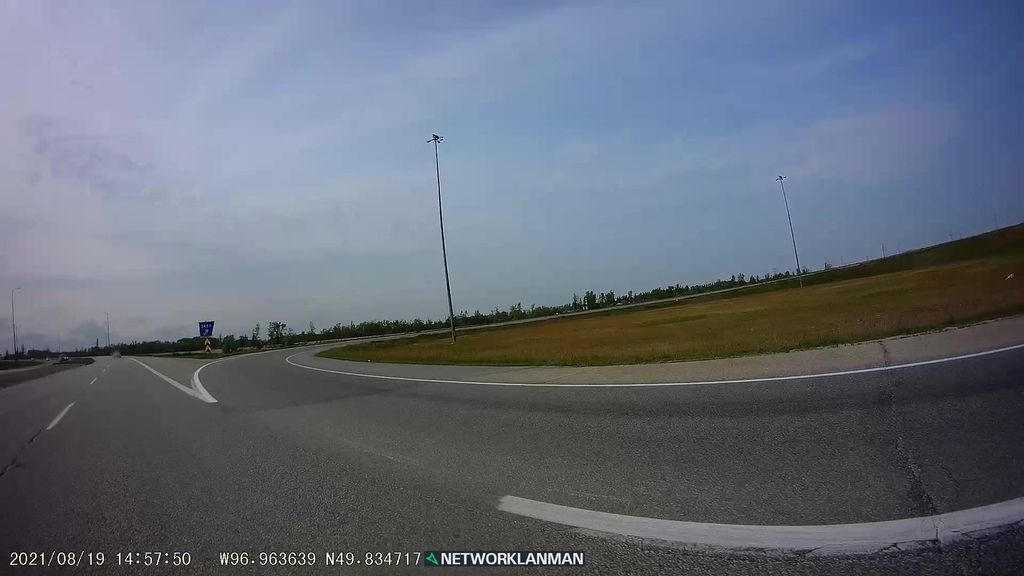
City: winnipeg